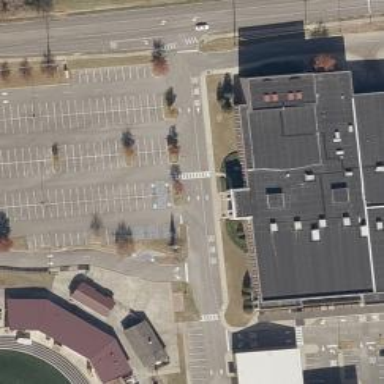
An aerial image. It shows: Parking space.